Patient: sex M, age 59
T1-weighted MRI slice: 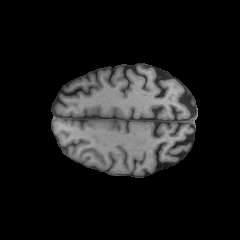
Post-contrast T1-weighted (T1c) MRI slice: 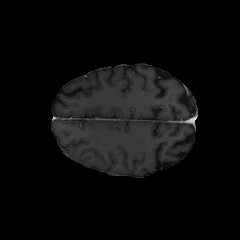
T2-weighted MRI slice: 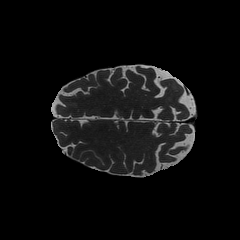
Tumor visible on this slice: no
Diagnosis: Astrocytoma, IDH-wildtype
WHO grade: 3